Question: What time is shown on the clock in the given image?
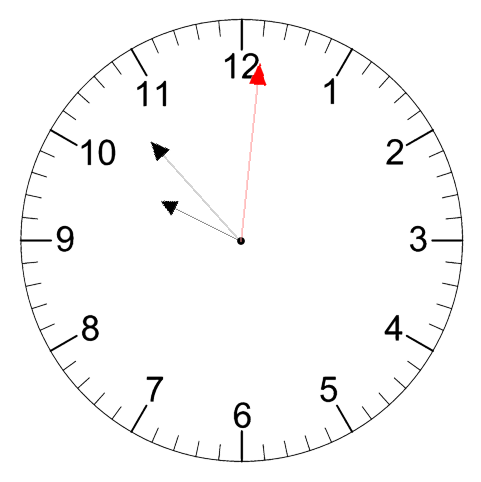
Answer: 09:53:01